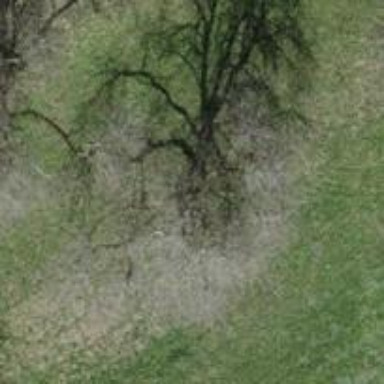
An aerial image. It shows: Single tag "natural: tree."